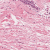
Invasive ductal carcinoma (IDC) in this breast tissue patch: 0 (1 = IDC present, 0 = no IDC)